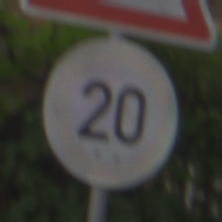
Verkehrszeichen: Geschwindigkeit20
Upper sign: FlugbetriebRechts
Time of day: MorningAfternoon
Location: Outdoor (Urban)
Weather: Overcast
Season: NotSpecified
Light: Natural